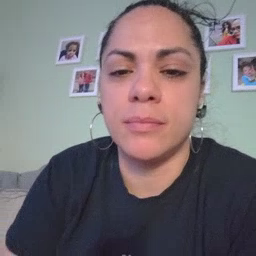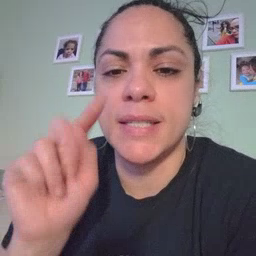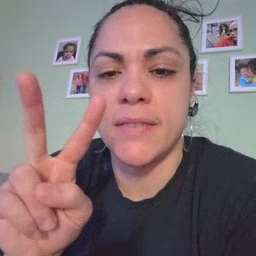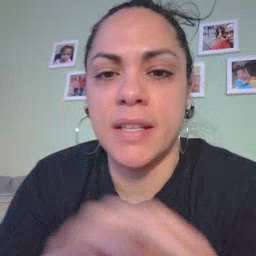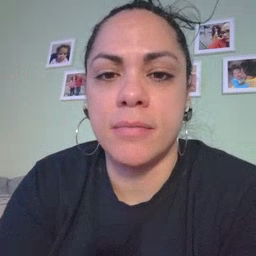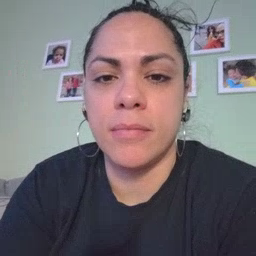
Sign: TV